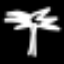
Label: palm tree